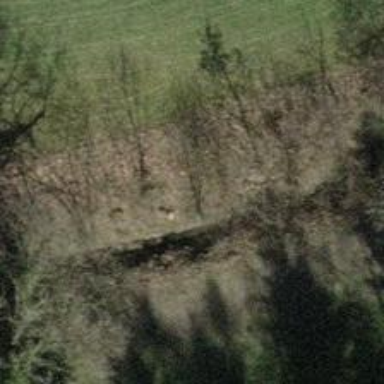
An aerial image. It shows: Hedge barrier.